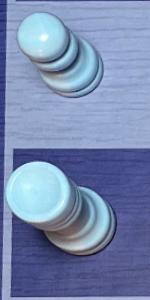
Label: Rook_White